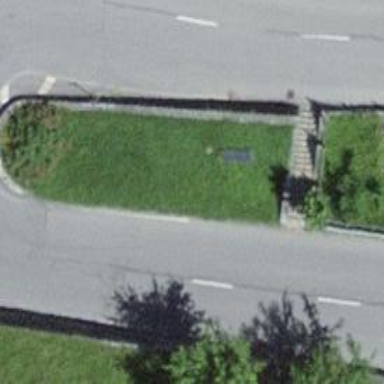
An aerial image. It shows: Bench for seating.